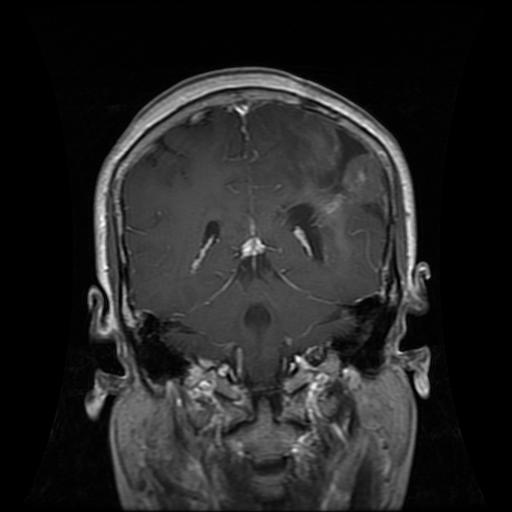
Label: glioma